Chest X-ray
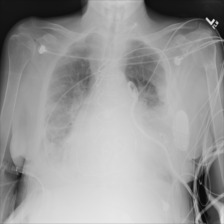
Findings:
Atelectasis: negative
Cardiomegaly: negative
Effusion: negative
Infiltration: negative
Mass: negative
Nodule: negative
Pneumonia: negative
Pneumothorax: negative
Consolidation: positive
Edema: negative
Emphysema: negative
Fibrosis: negative
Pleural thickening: negative
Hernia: negative